Interaction volume radius: 10 \u00c5
Interaction volume height: 20 \u00c5
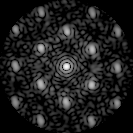
Disorder parameter: 0.4135